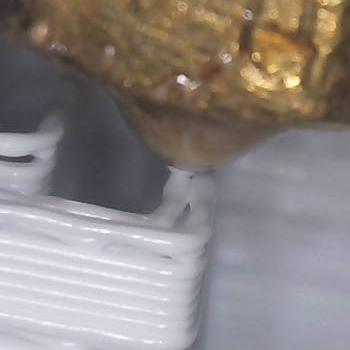
Flow rate: 112%